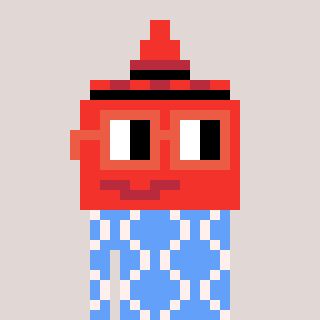
a pixel art character with square orange glasses, a ketchup-shaped head and a blue-colored body on a warm background